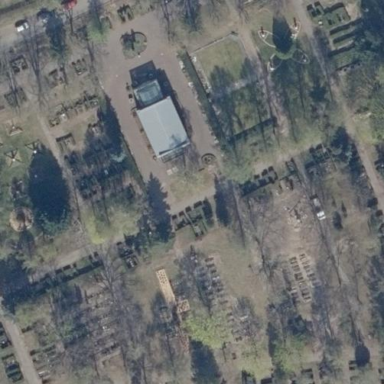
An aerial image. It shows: Cemetery.